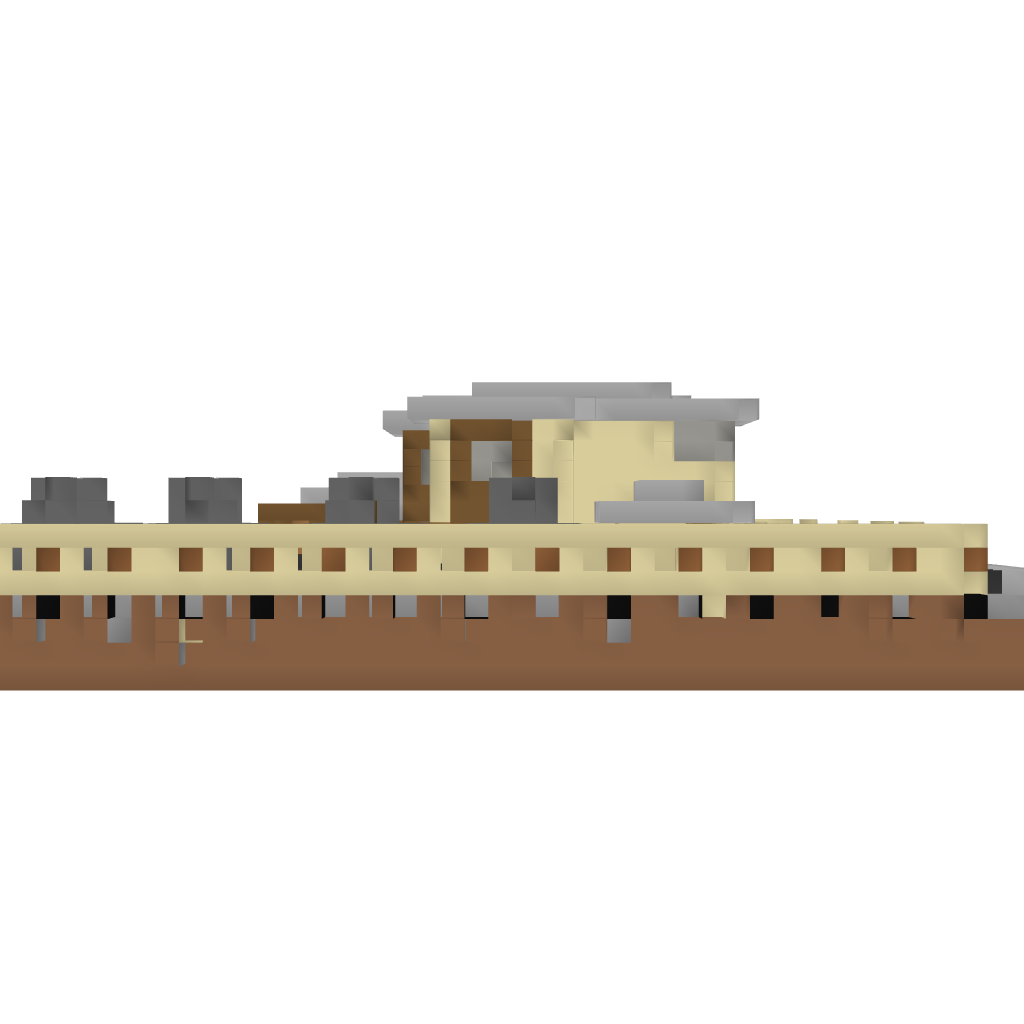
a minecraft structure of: Modern House